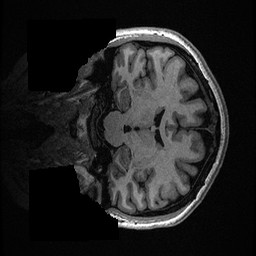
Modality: T1w
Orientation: coronal
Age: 37
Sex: female
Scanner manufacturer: ge
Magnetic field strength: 3 T
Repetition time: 0.006952 s
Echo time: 0.00292 s